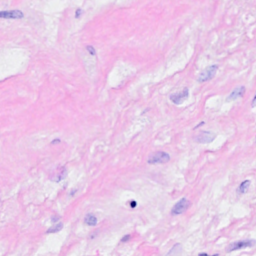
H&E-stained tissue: Breast